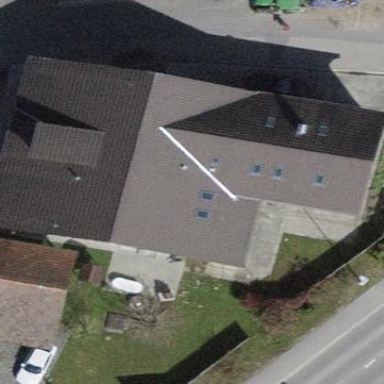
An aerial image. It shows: Building with tile roof.